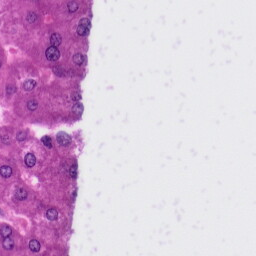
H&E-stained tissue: Liver